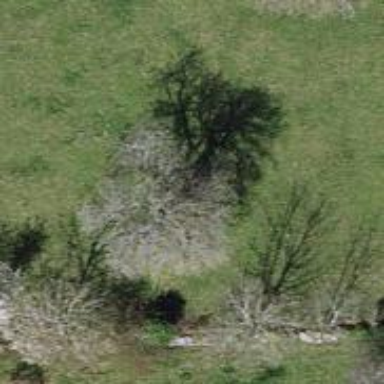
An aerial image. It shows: Beautiful tree in nature.